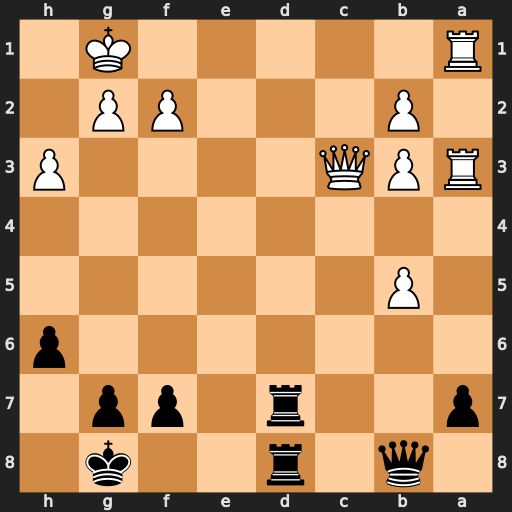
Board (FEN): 1q1r2k1/p2r1pp1/7p/1P6/8/RPQ4P/1P3PP1/R5K1
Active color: b
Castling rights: -
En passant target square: -
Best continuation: Rd1+ Qe1 Rxe1+